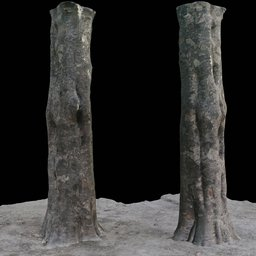
Label: nature